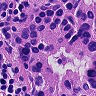
Metastatic tissue present: yes